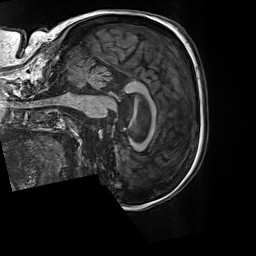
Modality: T1w
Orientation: sagittal
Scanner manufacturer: siemens
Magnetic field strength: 3 T
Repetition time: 2.5 s
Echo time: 0.00299 s